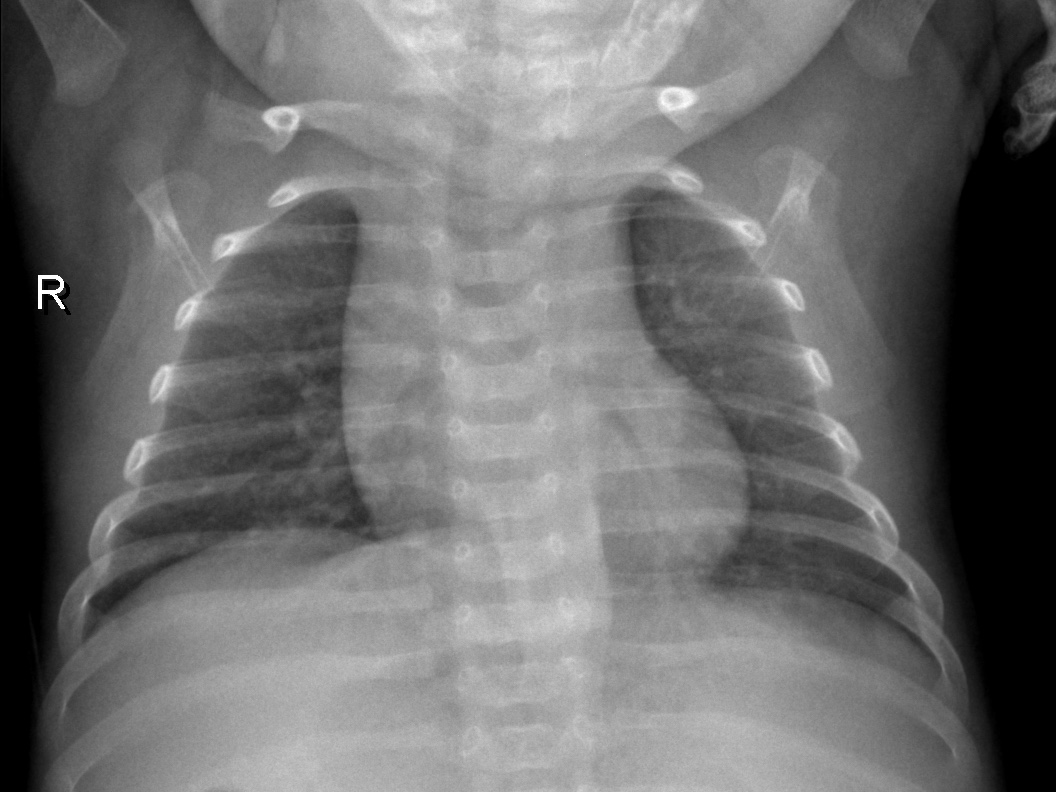
Diagnosis: NORMAL